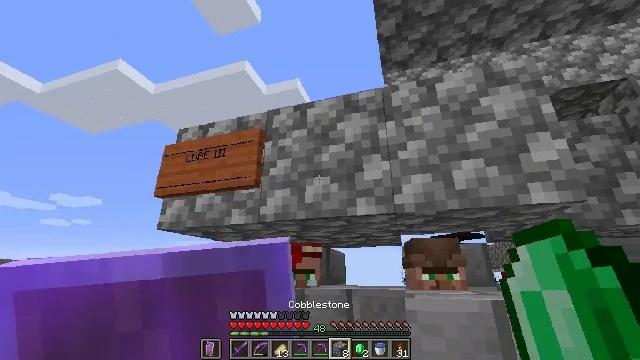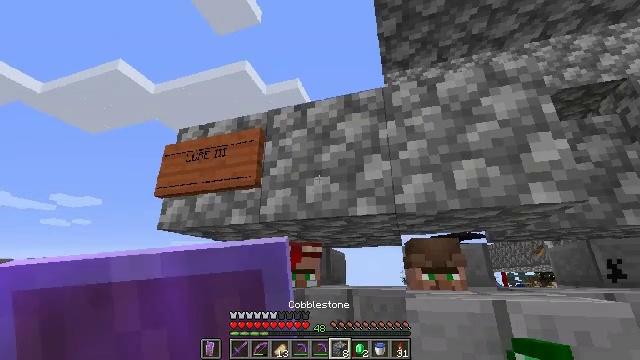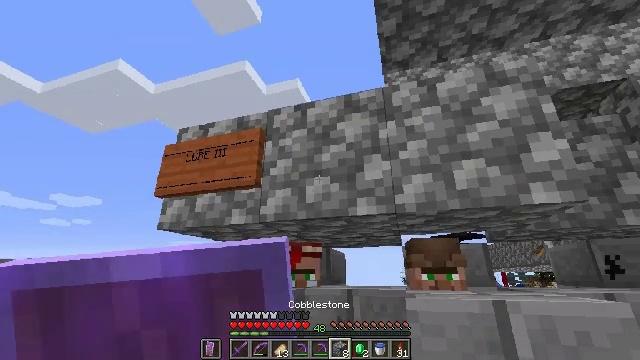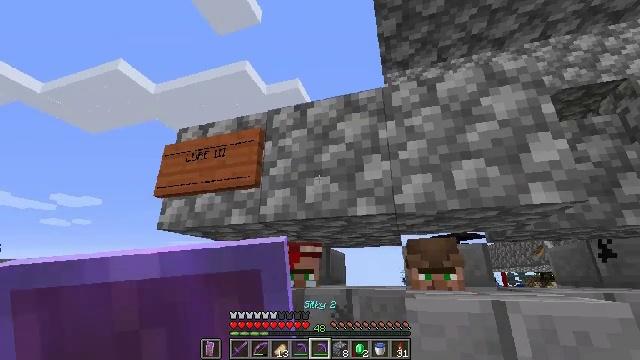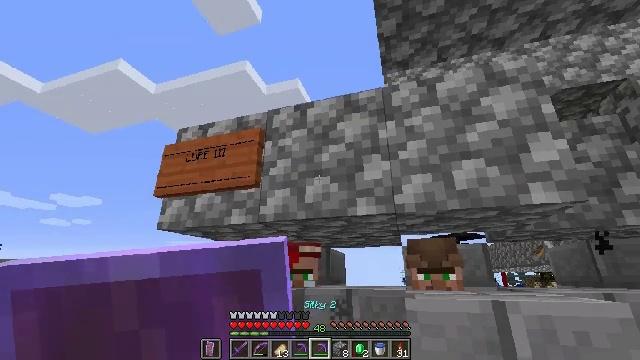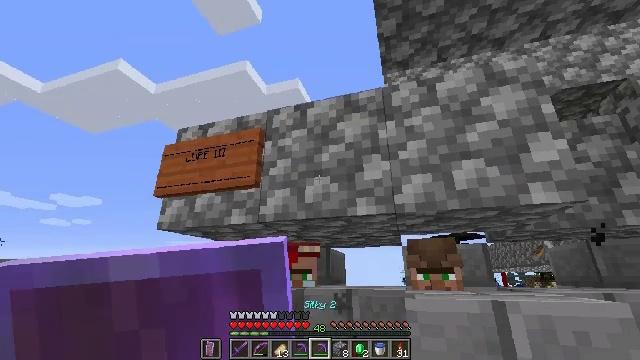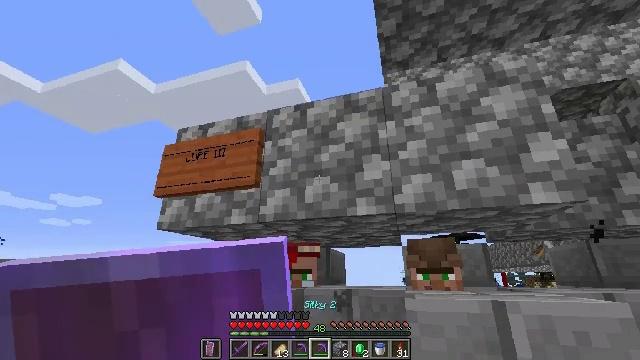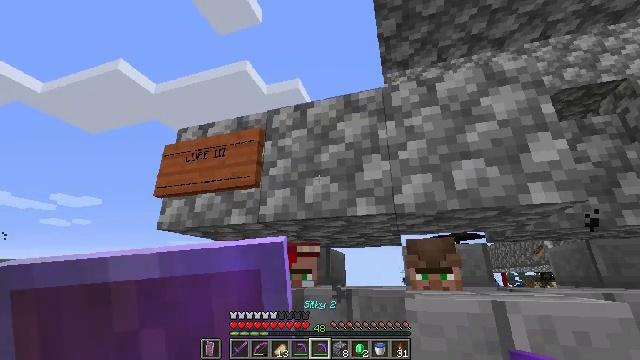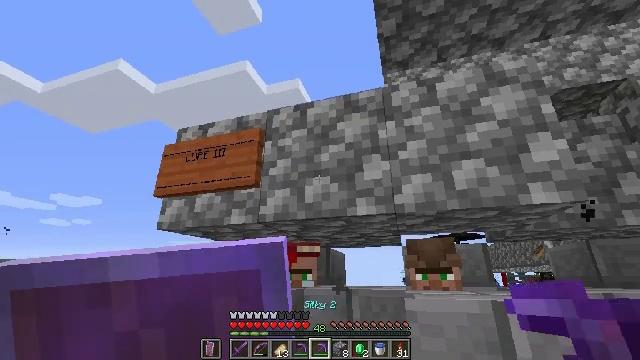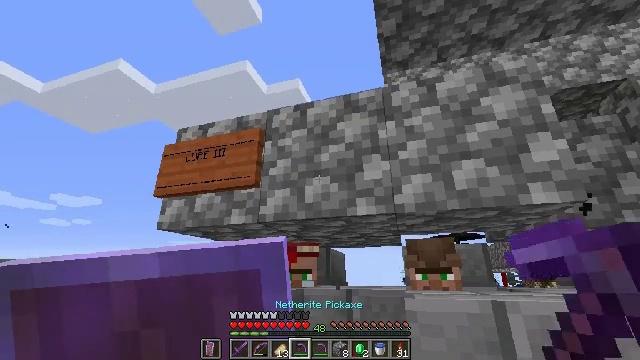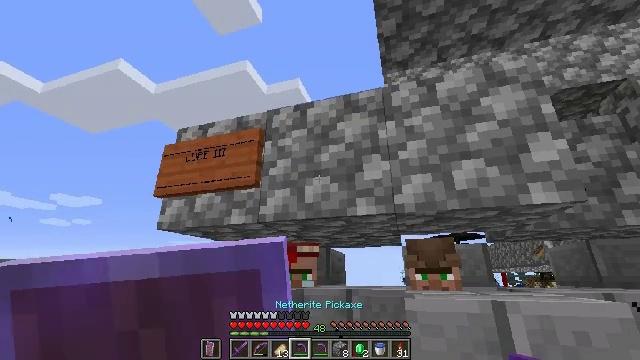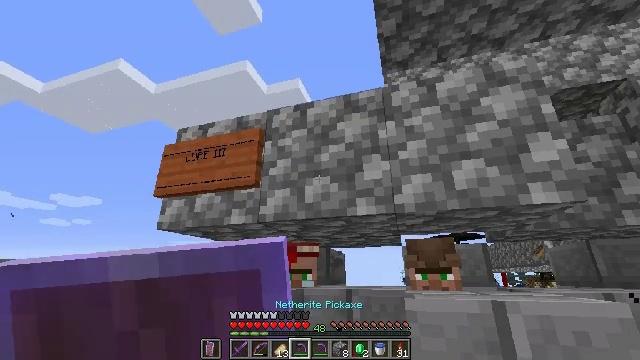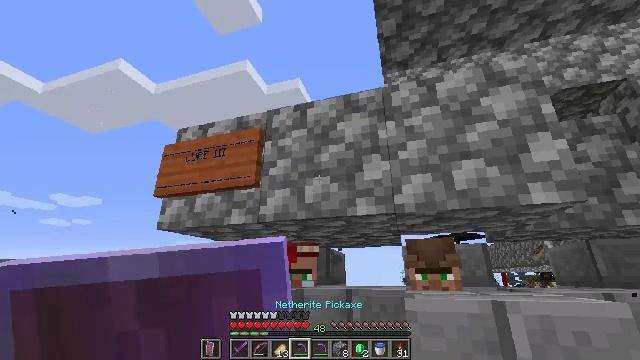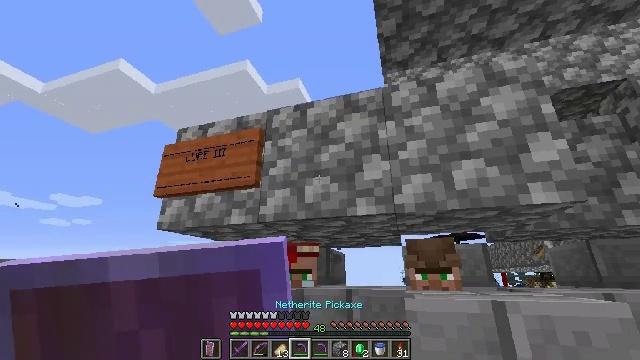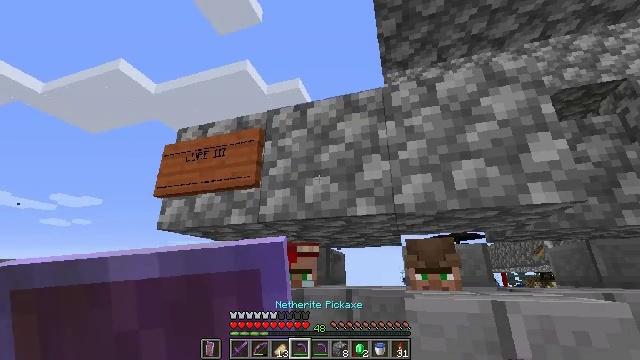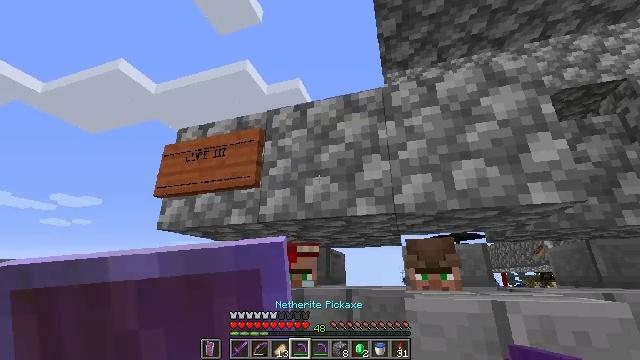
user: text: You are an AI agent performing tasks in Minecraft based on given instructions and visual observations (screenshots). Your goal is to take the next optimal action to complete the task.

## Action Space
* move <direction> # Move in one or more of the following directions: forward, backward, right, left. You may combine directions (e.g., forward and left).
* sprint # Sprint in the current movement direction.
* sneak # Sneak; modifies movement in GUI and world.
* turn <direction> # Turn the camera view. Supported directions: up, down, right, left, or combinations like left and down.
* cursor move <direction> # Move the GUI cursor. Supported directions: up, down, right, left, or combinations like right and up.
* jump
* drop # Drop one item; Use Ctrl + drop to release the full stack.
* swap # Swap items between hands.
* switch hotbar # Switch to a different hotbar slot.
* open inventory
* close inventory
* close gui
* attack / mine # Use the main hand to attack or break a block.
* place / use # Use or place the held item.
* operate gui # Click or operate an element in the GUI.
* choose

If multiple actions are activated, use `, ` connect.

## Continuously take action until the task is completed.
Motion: motion action
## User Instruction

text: Collect cobblestone blocks for construction.
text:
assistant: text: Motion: no_op
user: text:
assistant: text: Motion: no_op
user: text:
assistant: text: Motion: no_op
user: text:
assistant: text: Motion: no_op
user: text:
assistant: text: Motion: no_op
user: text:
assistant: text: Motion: no_op
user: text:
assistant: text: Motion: no_op
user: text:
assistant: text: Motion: no_op
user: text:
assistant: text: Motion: no_op
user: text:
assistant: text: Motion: no_op
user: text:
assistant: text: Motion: no_op
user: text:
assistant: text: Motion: no_op
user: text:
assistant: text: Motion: no_op
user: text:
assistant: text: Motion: no_op
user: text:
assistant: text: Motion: no_op
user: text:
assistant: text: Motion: no_op
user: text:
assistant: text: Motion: attack / mine
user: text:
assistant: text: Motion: attack / mine
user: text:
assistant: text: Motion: attack / mine
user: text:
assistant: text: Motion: attack / mine
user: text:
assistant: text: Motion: attack / mine
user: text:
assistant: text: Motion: attack / mine
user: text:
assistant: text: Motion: no_op
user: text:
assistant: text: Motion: no_op
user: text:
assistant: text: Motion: no_op
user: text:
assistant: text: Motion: no_op
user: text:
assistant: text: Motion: no_op